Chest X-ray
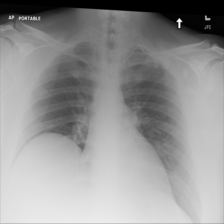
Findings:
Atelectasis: negative
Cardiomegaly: negative
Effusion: negative
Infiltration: negative
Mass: negative
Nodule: negative
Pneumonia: negative
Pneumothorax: negative
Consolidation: negative
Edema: negative
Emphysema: negative
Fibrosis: negative
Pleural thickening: negative
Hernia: negative